Pattern: Erasing
Description: Erase a random area of an image.
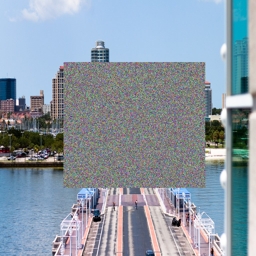
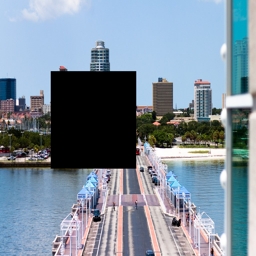
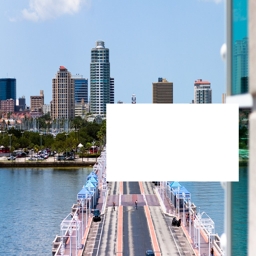
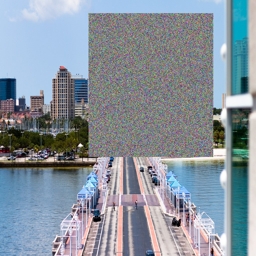